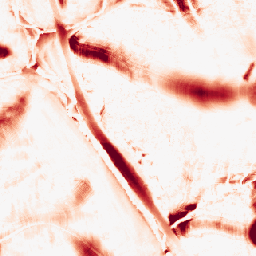
Category: morphological
Decomposition family: morphological_ellipse
Decomposition parameters: operation: opening
width: 50
height: 50
Upsampling method: area
Upsampling parameters: scale: 8
Upsampling scale: 8